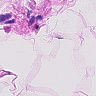
Metastatic tissue present: no